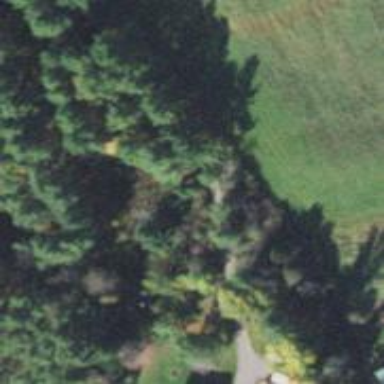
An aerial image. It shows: Abandoned railway alongside driveway.